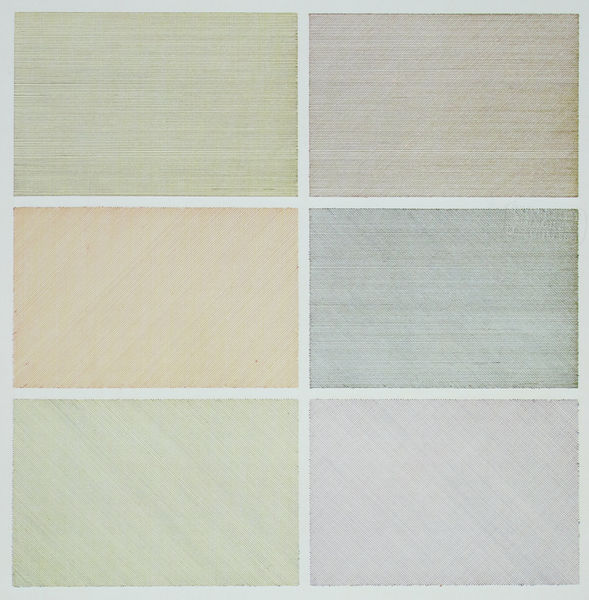
Titel: Six-Part Color Composite With Two Colors In Each Part
Künstler: Sol Lewitt
Standort: New York
Institution: Collection Dorothy and Herbert Vogel
Schlagwörter: blau, weiß, grün, grau, orange, pastell, fächer, muster, blass, rahmen, felder, schräg, abstrakt, farben, flächen, nebel, linien, streng, streifen, rechtecke, kreuz, strich, quer, diagonal, geometrisch, struktur, rechteckig, farbfelder, sechs, geometrie, lewitt, querstreifen, trist, gedämpft, farbtöne, verwaschen, sol lewitt, gleichmäßig, farbproben